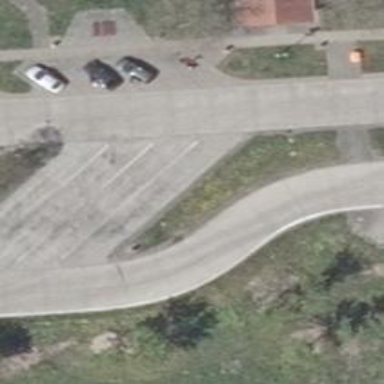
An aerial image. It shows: Asphalt parking aisle designated as service road.